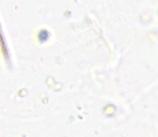
Label: Phaeocystis